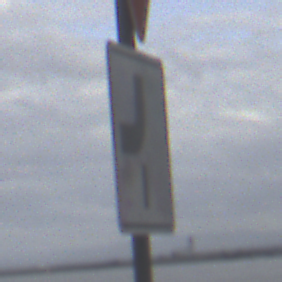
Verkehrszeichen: VerlaufVorfahrtsstrasse7
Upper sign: VorfahrtGewaehren
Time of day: Midday
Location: Outdoor (Suburban)
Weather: Overcast
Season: NotSpecified
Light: Natural